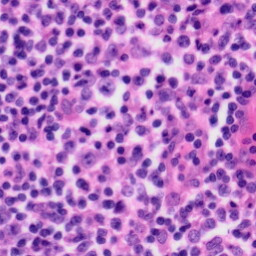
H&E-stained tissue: Tonsil